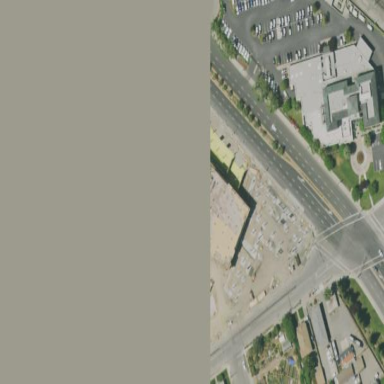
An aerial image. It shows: Commercial area.